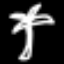
Label: palm tree